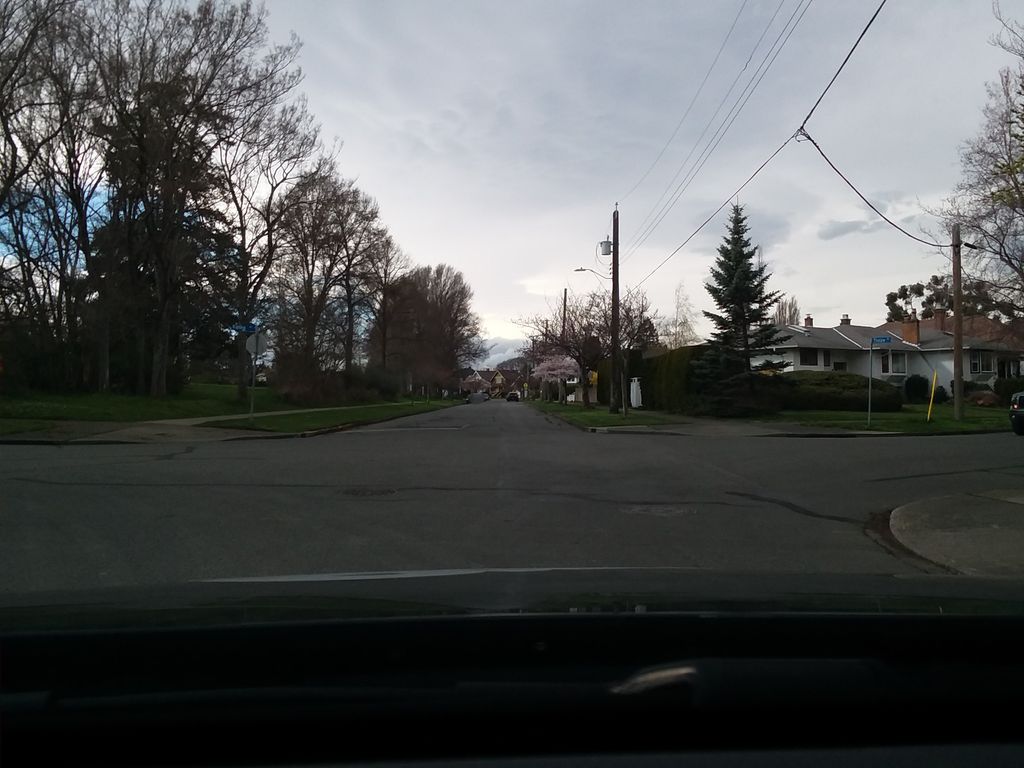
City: victoria